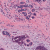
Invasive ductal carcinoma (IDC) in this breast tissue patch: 0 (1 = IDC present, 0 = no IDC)